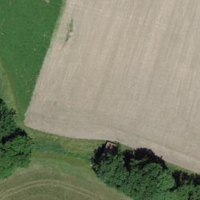
EUNIS habitat code: 52
Species observed at this site:
Corvus frugilegus